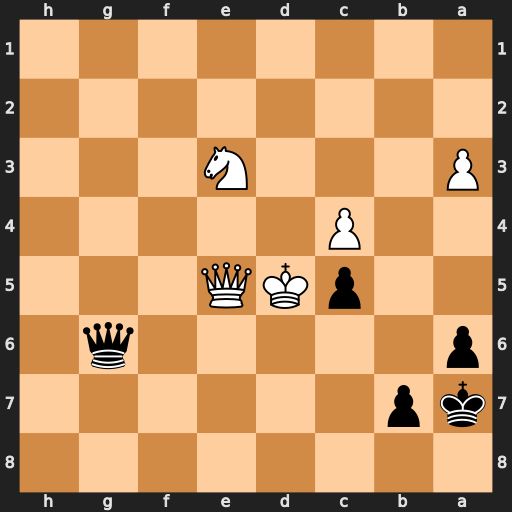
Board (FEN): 8/kp6/p5q1/2pKQ3/2P5/P3N3/8/8
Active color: b
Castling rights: -
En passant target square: -
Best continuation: Qc6#